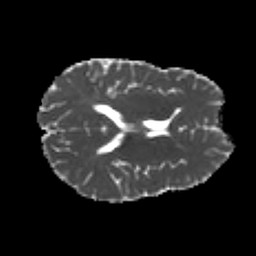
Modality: MD
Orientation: axial
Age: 25
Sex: male
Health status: healthy
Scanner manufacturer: philips
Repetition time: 7.386 s
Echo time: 0.08599 s